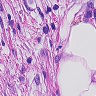
Metastatic tissue present: yes